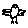
Label: bird